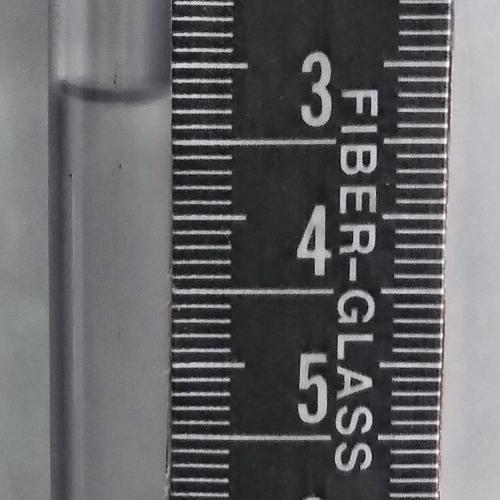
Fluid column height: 3.2 cm